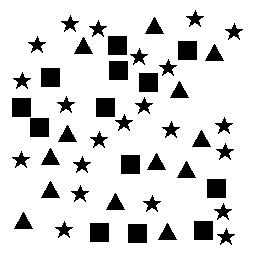
Squares: 13
Triangles: 13
Stars: 22
Total shapes: 48